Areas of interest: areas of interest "Agricultural Bank of China (Mengzi City Branch)"
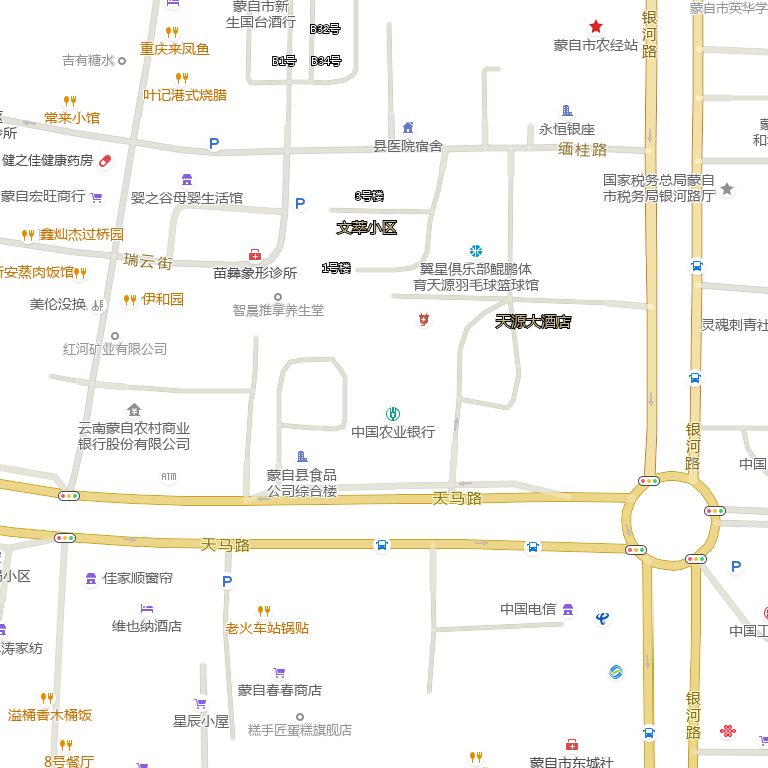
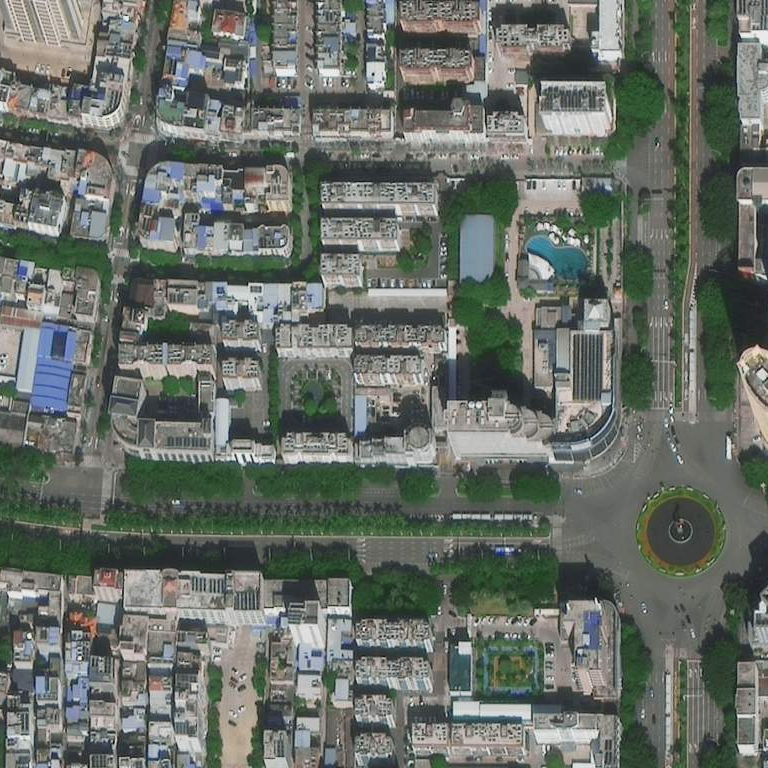